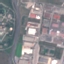
Land use / land cover: Industrial